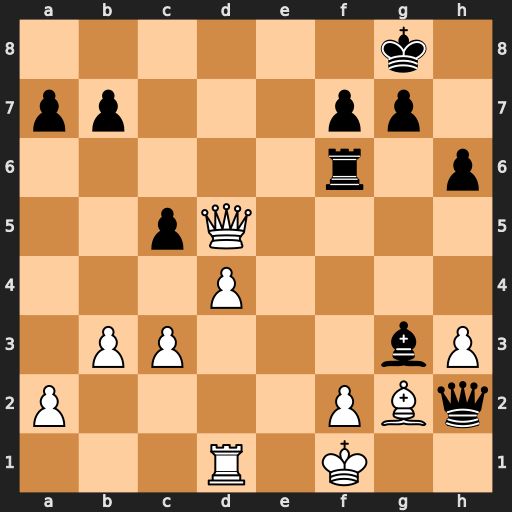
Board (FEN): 6k1/pp3pp1/5r1p/2pQ4/3P4/1PP3bP/P4PBq/3R1K2
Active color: w
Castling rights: -
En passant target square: -
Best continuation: Qd8+ Kh7 Be4+